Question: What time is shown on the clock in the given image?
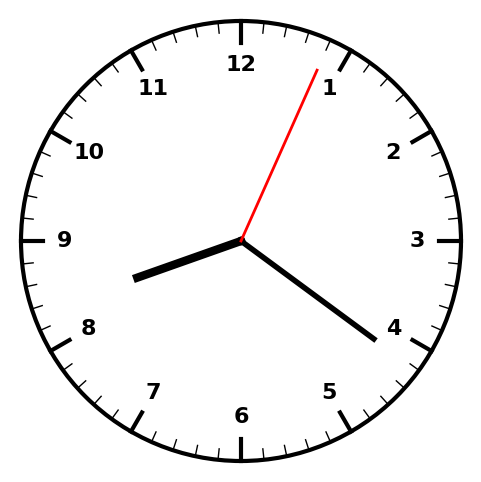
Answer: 08:21:04